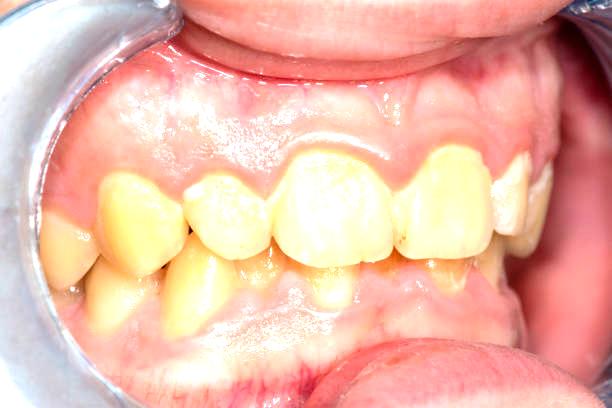
Condition: Gingivitis